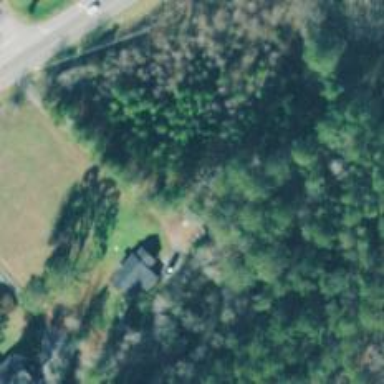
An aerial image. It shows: Driveway.